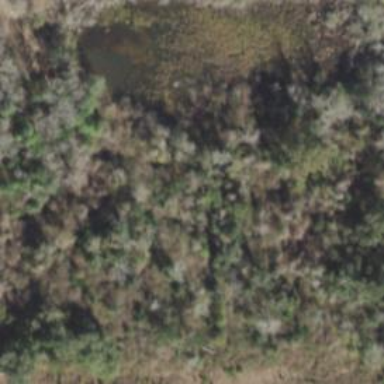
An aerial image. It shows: Marshy wetland area.